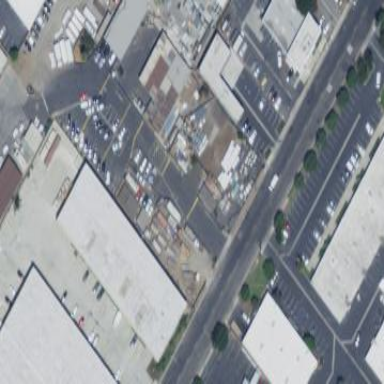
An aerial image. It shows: Warehouse building.